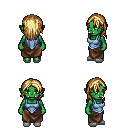
a pixel art fantasy rpg character, female body template, orc, green skin, blue vest, robe skirt, blonde long hairstyle, white slippers, four views (front, back, left, right), 2x2 character sprite sheet, small pixel art, hard edges, no anti-aliasing